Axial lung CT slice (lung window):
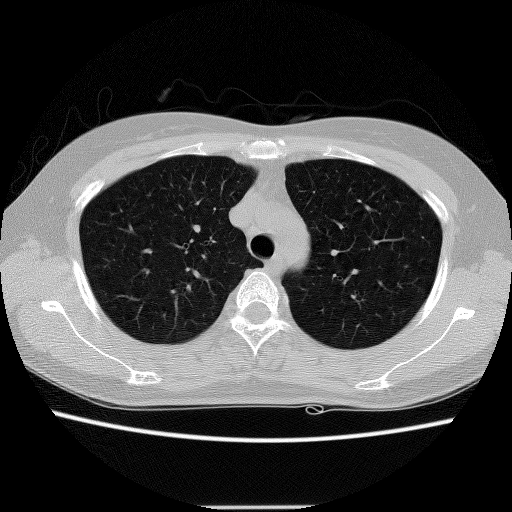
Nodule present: no